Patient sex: M
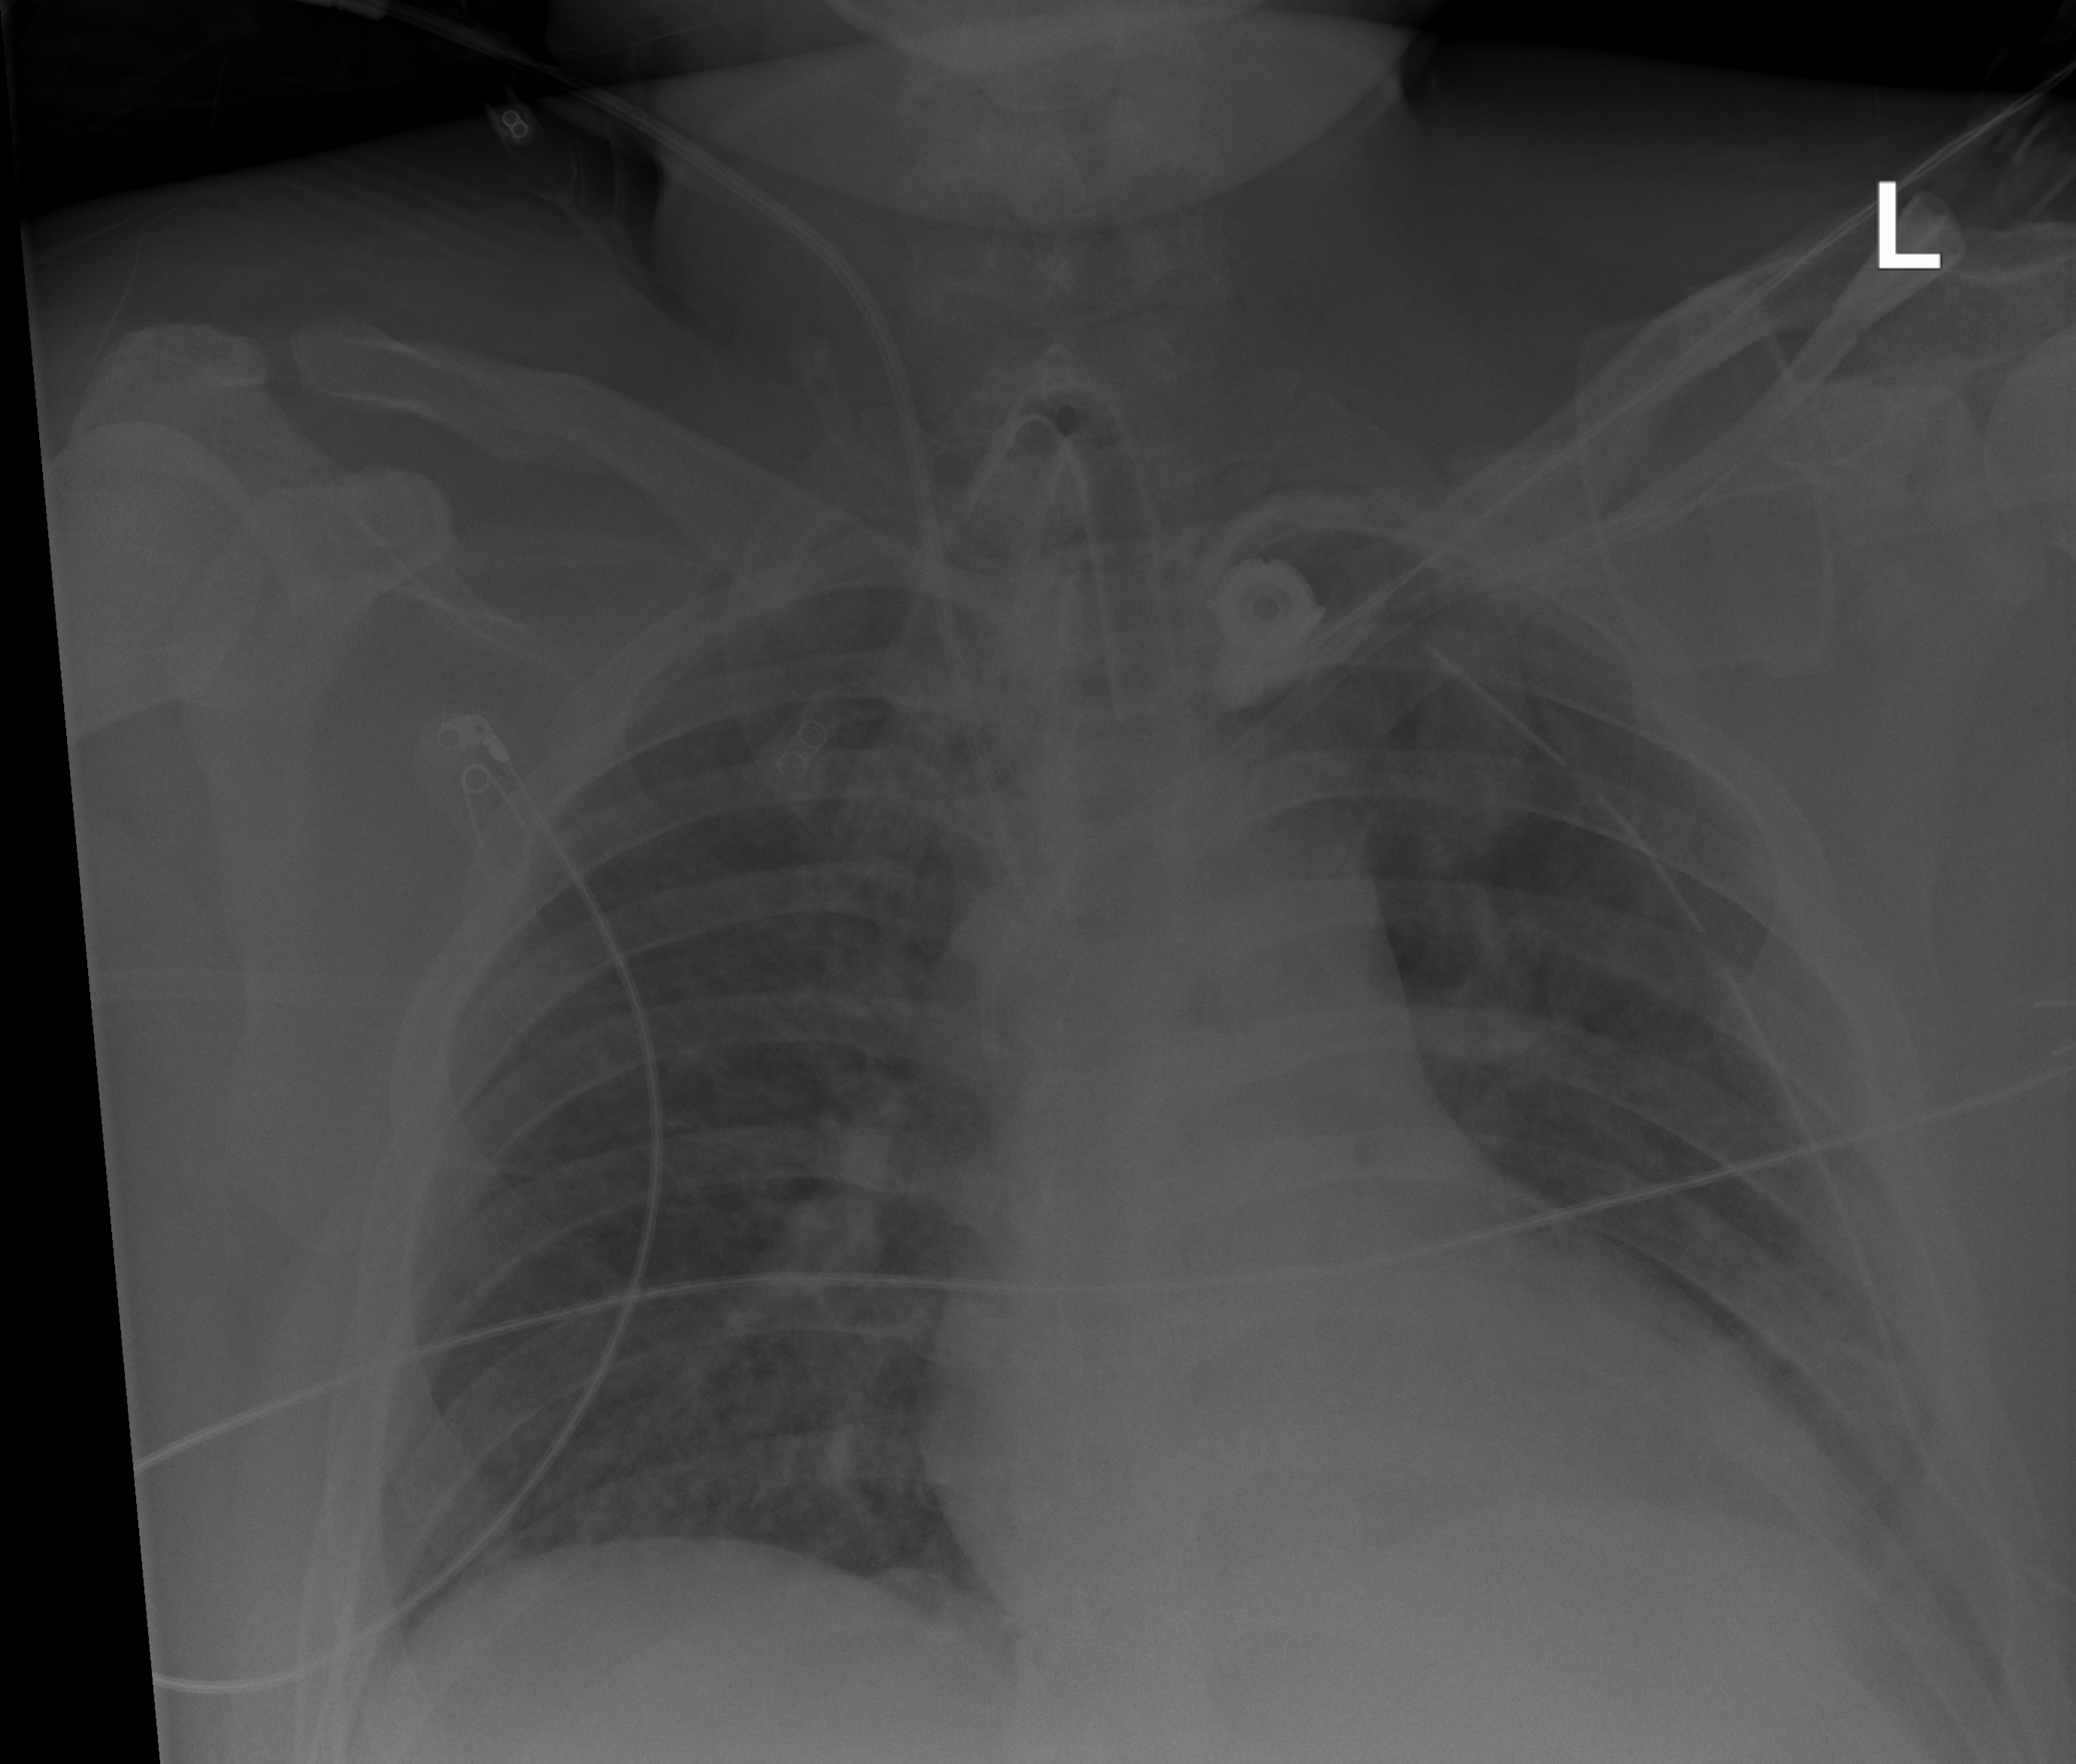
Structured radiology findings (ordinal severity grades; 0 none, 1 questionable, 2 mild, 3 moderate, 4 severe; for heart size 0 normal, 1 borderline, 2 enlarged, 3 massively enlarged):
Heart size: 2
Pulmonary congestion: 1
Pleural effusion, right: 0
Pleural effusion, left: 2
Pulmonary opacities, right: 2
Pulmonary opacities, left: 2
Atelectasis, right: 2
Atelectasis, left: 2